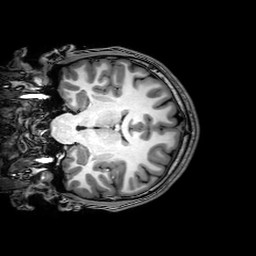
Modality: T1w
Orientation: coronal
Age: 20
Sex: male
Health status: healthy
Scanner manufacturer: philips
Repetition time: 0.008159 s
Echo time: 0.00373 s